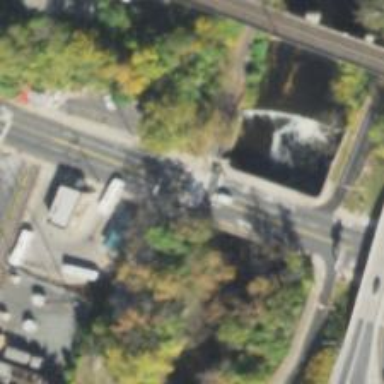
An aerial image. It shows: Asphalt road on secondary bridge.